Brain MRI, t1w sequence, axial 2D slice.
Patient: age 25, sex F, weight 78 kg, height 1.78 m
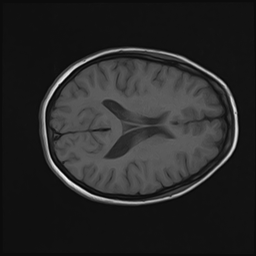